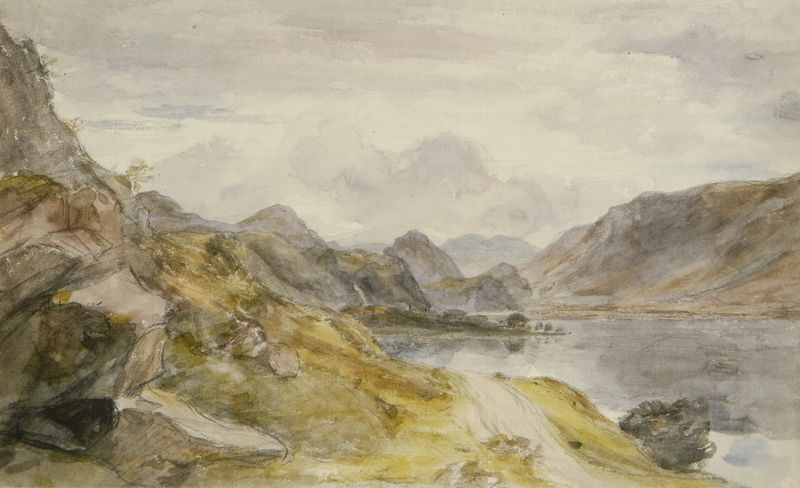
Titel: Derwentwater
Künstler: John Constable
Institution: Collection Mr. and Mrs. David Thomson
Schlagwörter: baum, berg, blau, felsen, gemälde, gestein, himmel, mann, meer, schatten, wasser, weiß, wolken, aquarell, bäume, fluss, gelb, grün, impressionismus, landschaft, ocker, see, teich, ufer, braun, grau, hell, licht, pastell, schwarz, skizze, strasse, vordergrund, zeichnung, gras, weg, wiese, wolke, beige, blass, gesicht, stein, steine, bach, erde, hügel, natur, spiegelung, strauch, busch, büsche, gebüsch, gewässer, pfad, sonne, sträucher, insel, pflanzen, höhle, tal, bewölkt, hellblau, italien, abhang, berge, bergspitzen, fels, gebirge, gipfel, hang, kamm, sonnenlicht, dunst, nebel, landstraße, wasserfarbe, berglandschaft, linien, schlucht, weis, sepia, constable, querformat, frühling, menschenleer, reflexion, wasserfarben, alpen, bergspitze, bergkamm, konturen, bleistift, stift, trüb, reise, höhenzug, leicht, gebirgssee, kämme, hänge, fjord, tirol, gelbgrün, gebierge, vorzeichnung, gouache, reiseskizze, aquarelliert, riese, open air, meerzunge, aquarellb, bergkämme, lininen, blöau, bergwe, staubstraße